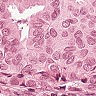
Metastatic tissue present: yes